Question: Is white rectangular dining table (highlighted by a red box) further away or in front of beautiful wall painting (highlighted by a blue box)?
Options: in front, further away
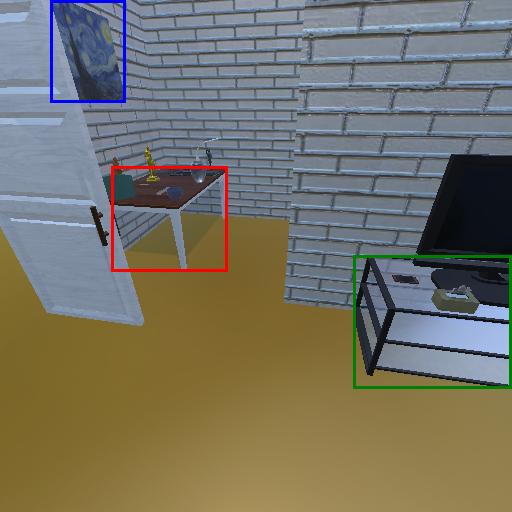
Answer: in front